Aerial crown-view tile of a tropical tree (Barro Colorado Island, Panama), acquired 20241216:
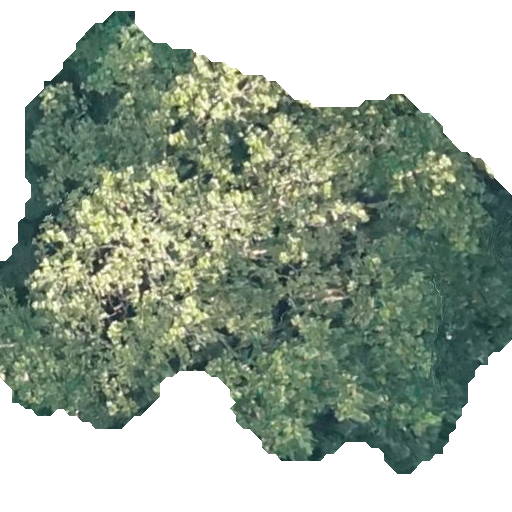
Species: Anacardium excelsum
GBIF accepted scientific name: Anacardium excelsum
Crown area: 255.782 m²